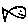
Label: fish